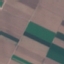
Land use / land cover class: AnnualCrop